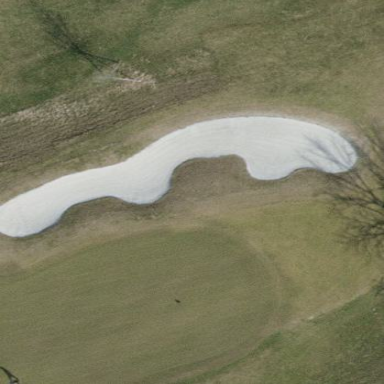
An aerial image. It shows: Sandy area is golf bunker.